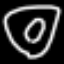
Label: donut